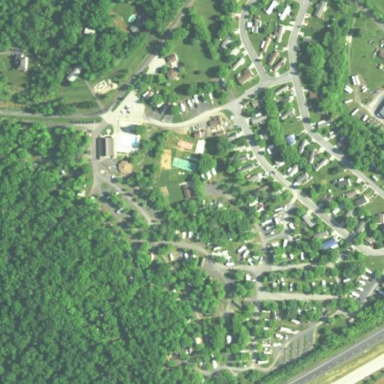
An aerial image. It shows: Caravan site for tourism.